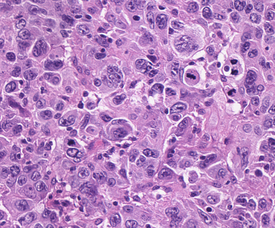
Tumor epithelial tissue: yes
Tumor-associated stroma tissue: no
Normal tissue: no